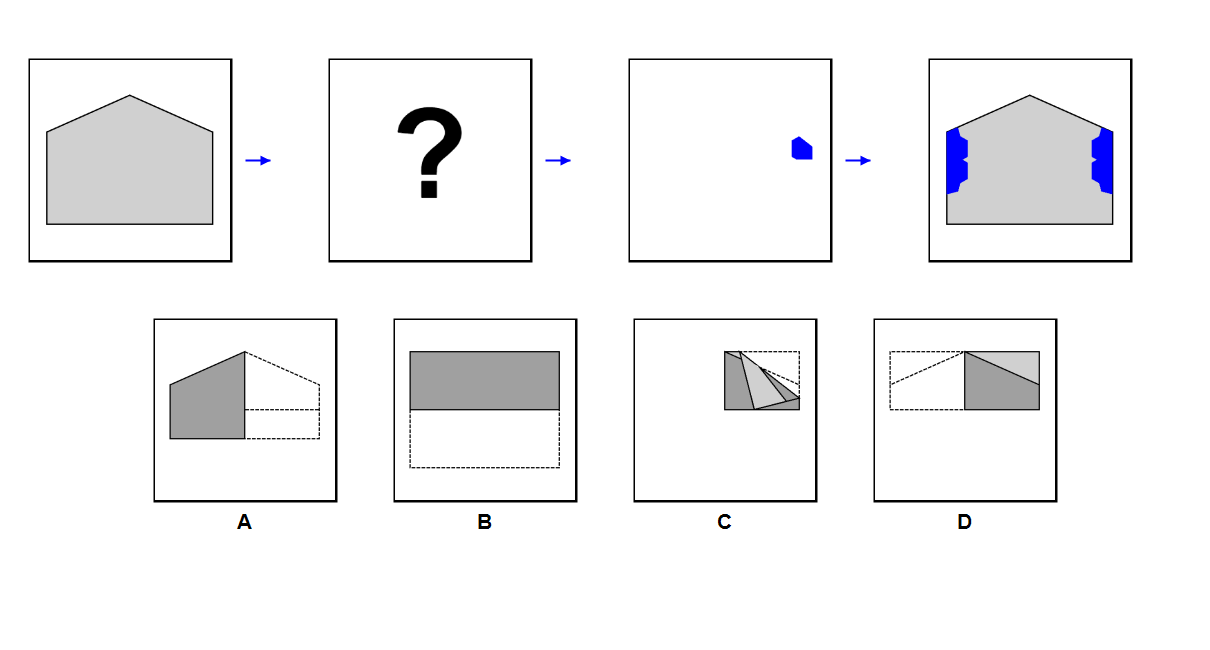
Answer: A